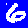
Digit: 6